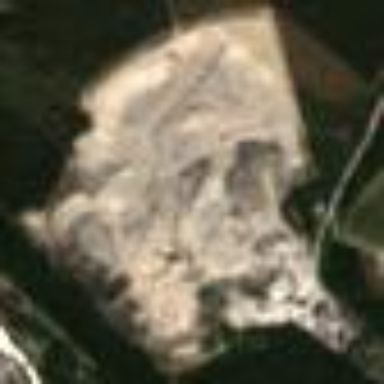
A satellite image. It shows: Quarry with gravel and sand resources.